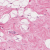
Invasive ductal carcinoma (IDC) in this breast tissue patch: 0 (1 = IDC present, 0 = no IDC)